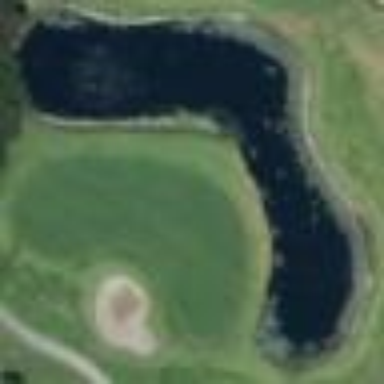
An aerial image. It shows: Water hazard in golf course. The hazard is natural water feature.